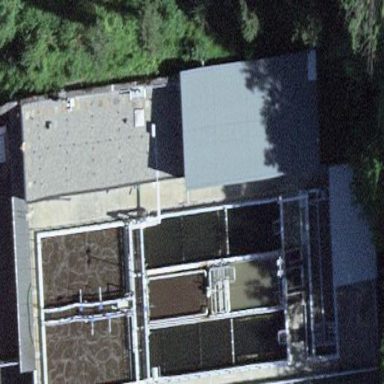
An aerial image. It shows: Wastewater plant building.